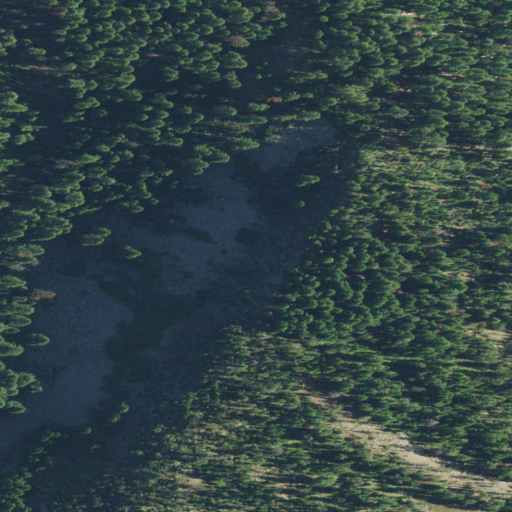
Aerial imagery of cliff(s) in Oregon named Whitehorse Bluff containing evergreen forest and barren land